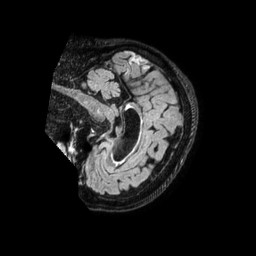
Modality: FLAIR
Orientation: sagittal
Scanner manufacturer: philips
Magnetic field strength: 1.5 T
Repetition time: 4.8 s
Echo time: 0.3366 s